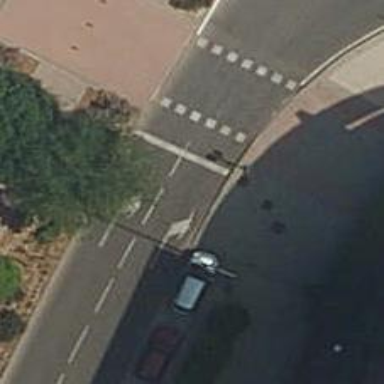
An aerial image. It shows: Road with traffic signals.